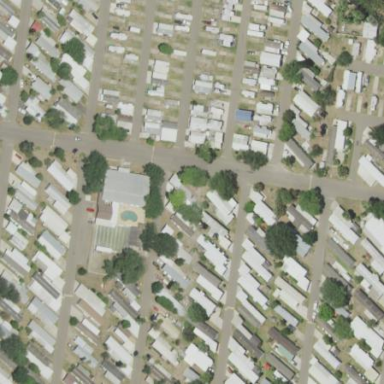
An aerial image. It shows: Residential area known as trailer park.